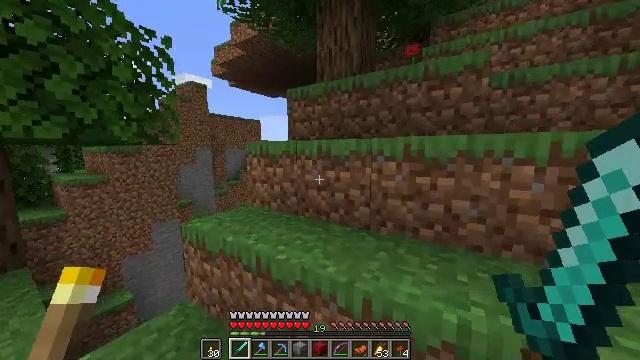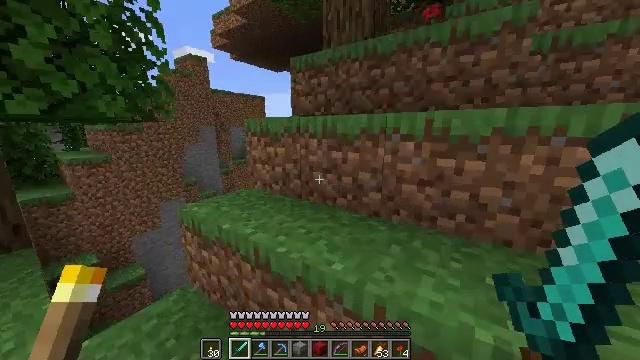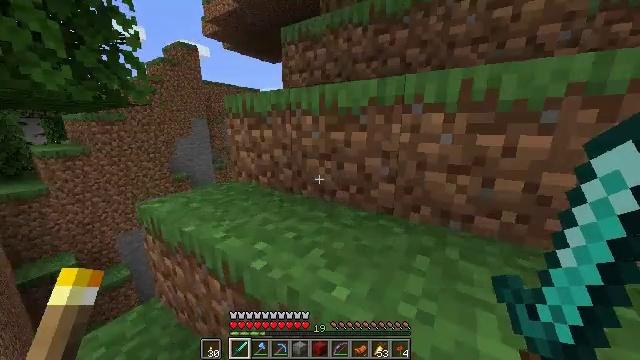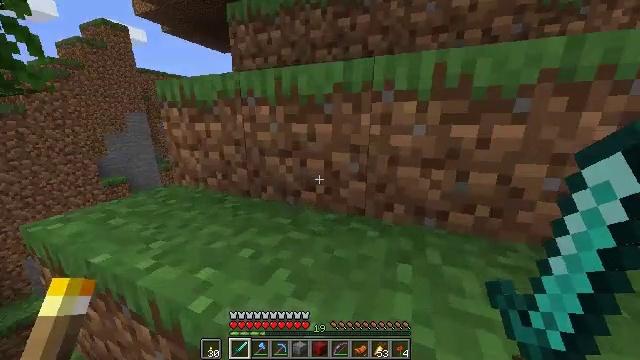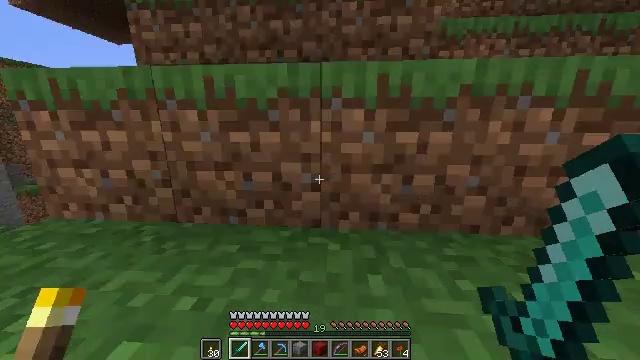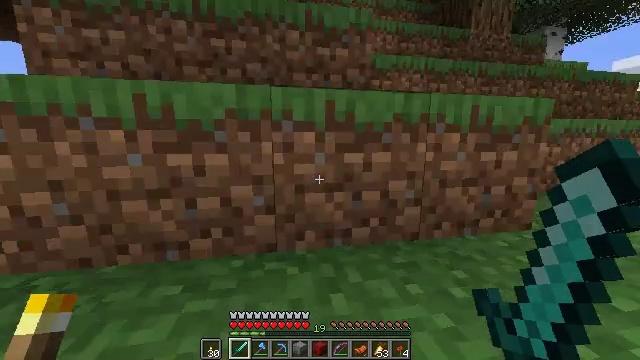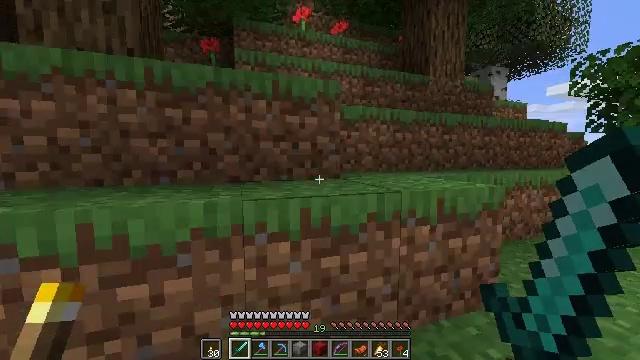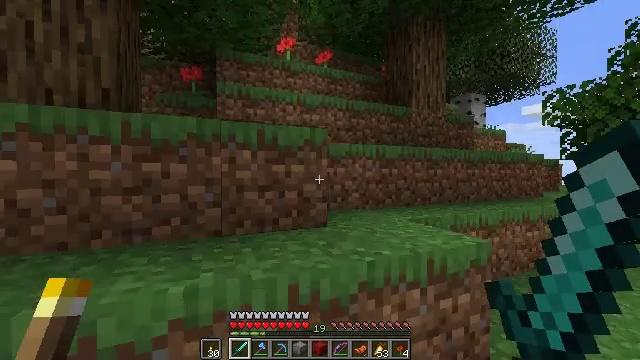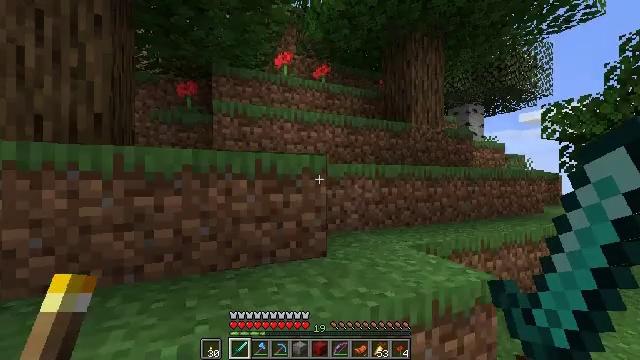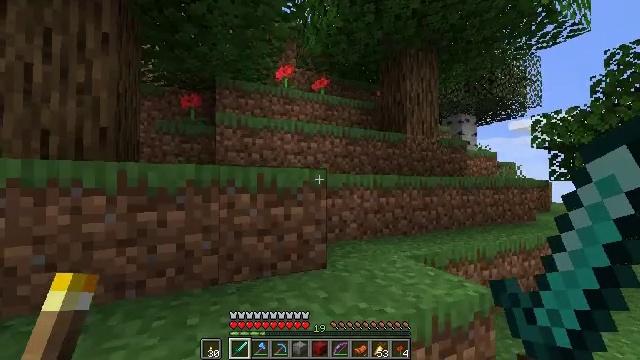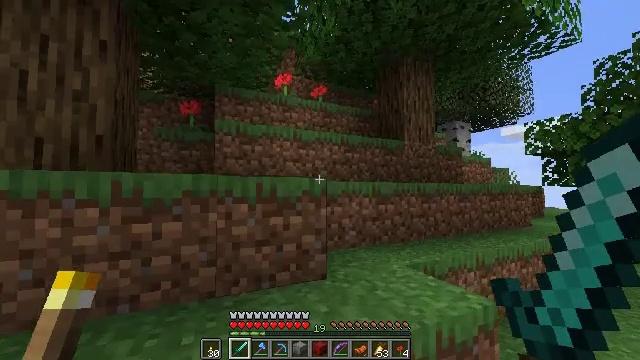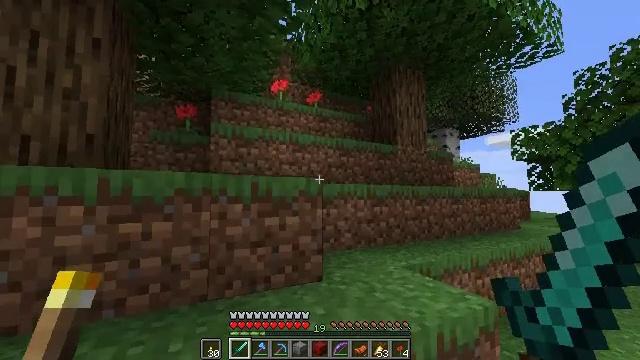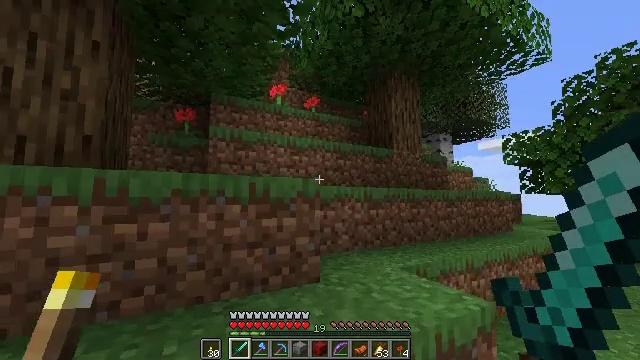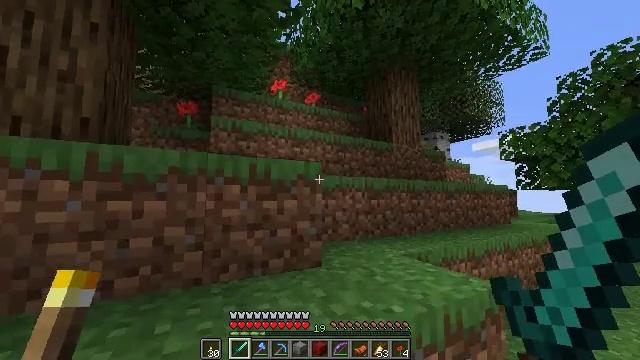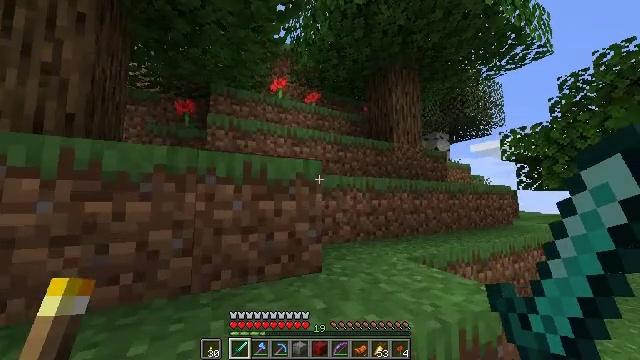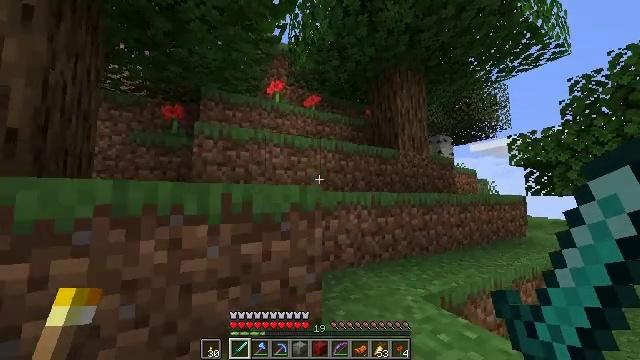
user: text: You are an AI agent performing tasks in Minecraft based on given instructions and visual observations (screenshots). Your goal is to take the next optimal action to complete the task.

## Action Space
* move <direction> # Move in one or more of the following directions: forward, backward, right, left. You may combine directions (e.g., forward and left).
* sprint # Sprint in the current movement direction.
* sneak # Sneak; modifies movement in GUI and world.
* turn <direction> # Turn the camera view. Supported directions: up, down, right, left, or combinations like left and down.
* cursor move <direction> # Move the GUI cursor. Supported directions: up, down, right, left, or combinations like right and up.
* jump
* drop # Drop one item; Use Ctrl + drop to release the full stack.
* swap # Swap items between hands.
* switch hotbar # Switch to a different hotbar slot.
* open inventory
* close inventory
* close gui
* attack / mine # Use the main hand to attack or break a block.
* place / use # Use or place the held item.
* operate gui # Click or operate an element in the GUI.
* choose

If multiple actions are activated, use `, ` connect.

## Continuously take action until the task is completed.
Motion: motion action
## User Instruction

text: Mine oak leaves.
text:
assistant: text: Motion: move forward, sprint, turn left and down, jump
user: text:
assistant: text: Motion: move forward, sprint, turn down, jump
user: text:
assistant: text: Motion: move forward, sprint, turn right and down, jump
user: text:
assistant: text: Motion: move forward, sprint, turn right and up, jump
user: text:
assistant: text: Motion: move forward, sprint, turn right and up, jump
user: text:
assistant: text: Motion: move forward, sprint, turn right and up, jump
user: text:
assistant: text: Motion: move forward, sprint, turn right and up, jump
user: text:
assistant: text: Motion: move forward, sprint, turn up, jump
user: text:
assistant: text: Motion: move forward, sprint, turn up, jump
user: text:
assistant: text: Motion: move forward, sprint, turn up, jump
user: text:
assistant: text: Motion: move forward, sprint, turn right and up, jump
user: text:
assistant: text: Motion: move forward, sprint, turn up, jump
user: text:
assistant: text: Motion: move forward, sprint, jump
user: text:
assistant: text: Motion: move forward, sprint, jump
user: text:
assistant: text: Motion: move forward, sprint, jump
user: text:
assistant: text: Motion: move forward, sprint, jump
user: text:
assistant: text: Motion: move forward, sprint, jump
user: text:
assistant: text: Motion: move forward, sprint, jump
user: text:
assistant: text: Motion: move forward, sprint, turn left, jump
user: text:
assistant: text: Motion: move forward, sprint, turn left, jump
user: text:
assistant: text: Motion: move forward, sprint, turn left, jump
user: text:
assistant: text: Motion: move forward, sprint, turn left, jump
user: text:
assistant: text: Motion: move forward, sprint, jump
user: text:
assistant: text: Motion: move forward, sprint, jump
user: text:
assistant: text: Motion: move forward, sprint, turn left, jump
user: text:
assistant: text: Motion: move forward, sprint, turn left, jump
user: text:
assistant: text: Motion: move forward, sprint, turn left, jump
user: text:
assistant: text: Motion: move forward, sprint, turn left and up, jump
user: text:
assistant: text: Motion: move forward, sprint, turn left, jump
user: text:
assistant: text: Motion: move forward, sprint, jump